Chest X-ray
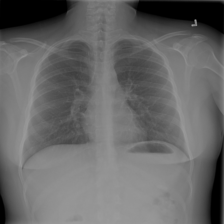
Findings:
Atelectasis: negative
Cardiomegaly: negative
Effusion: negative
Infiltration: negative
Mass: negative
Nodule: negative
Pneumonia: negative
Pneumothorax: negative
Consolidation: negative
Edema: negative
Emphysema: negative
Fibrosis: negative
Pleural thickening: negative
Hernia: negative